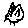
Label: bird